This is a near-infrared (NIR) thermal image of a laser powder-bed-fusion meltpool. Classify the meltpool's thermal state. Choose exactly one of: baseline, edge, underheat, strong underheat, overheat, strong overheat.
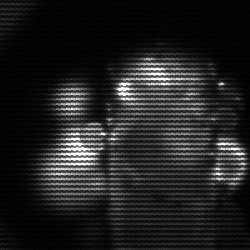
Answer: strong underheat